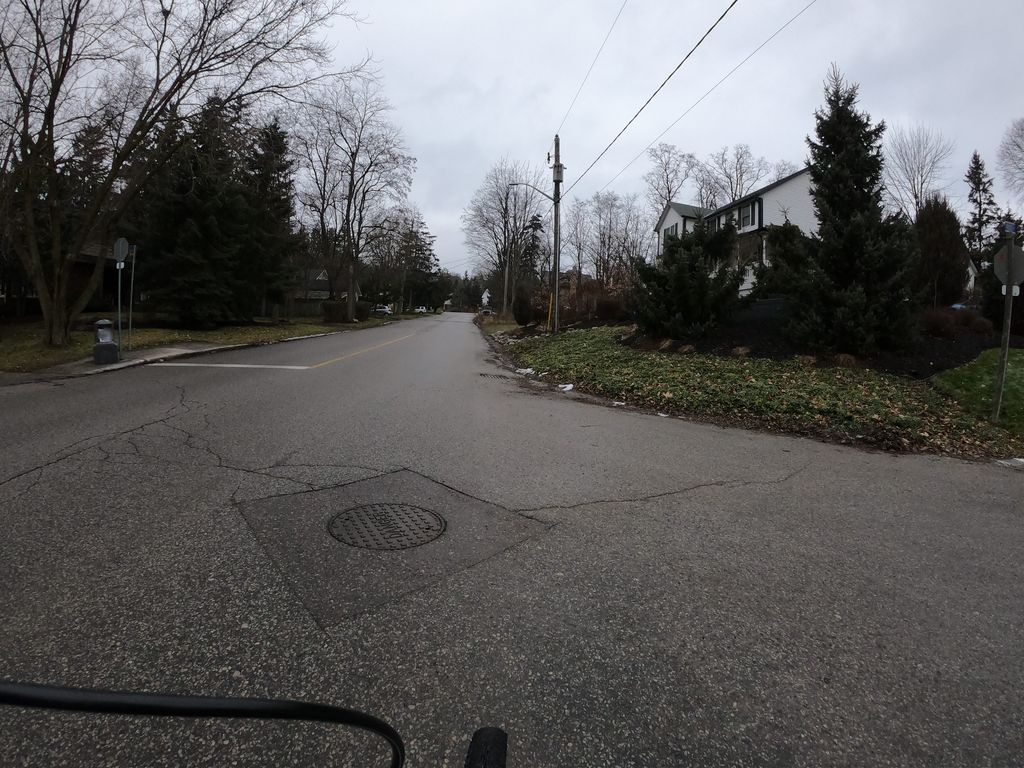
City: kitchener-waterloo